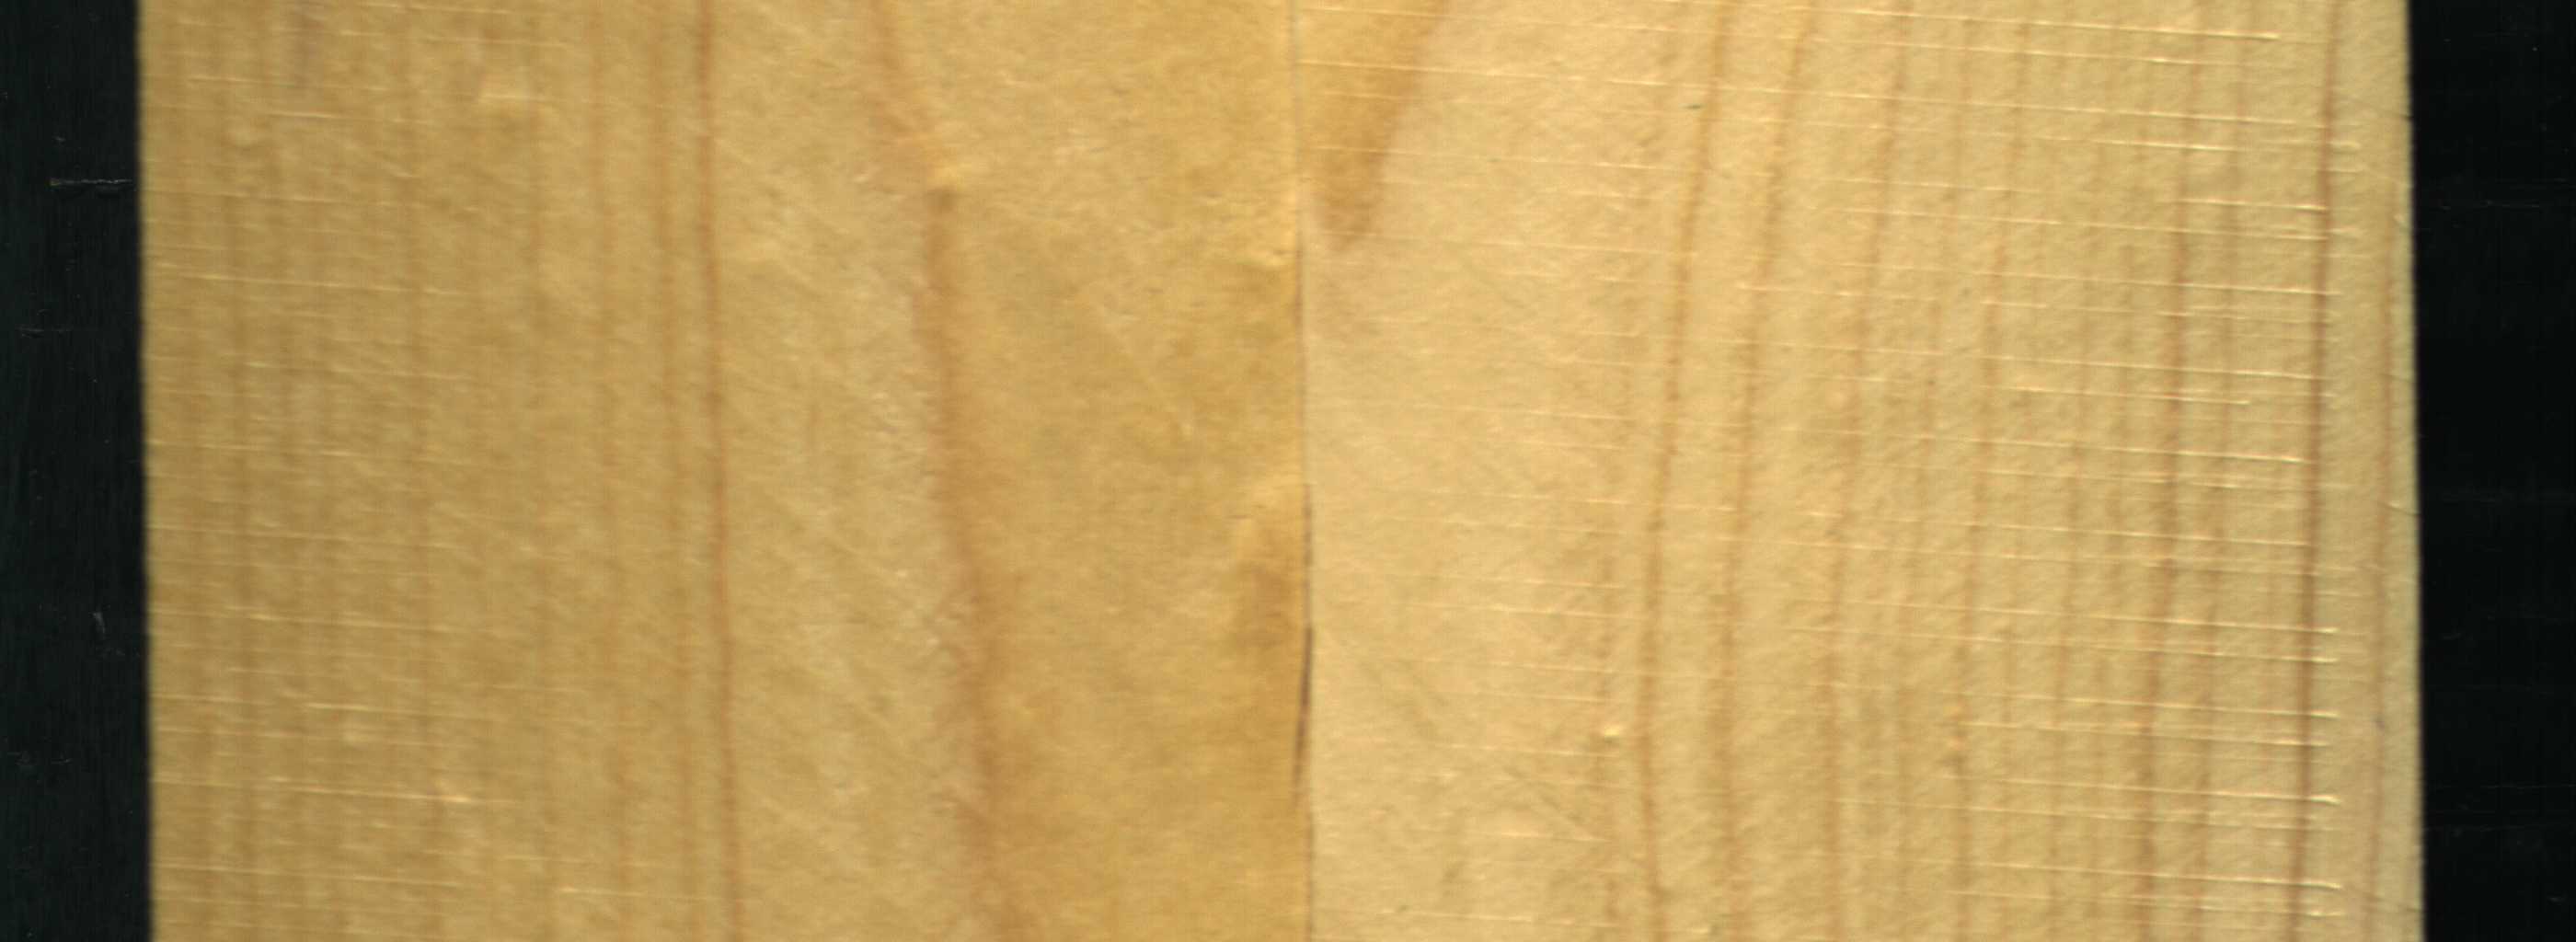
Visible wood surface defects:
Crack